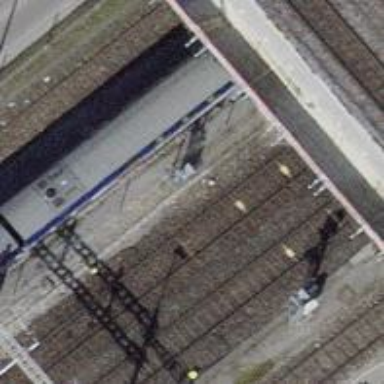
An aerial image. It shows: Railway signal.